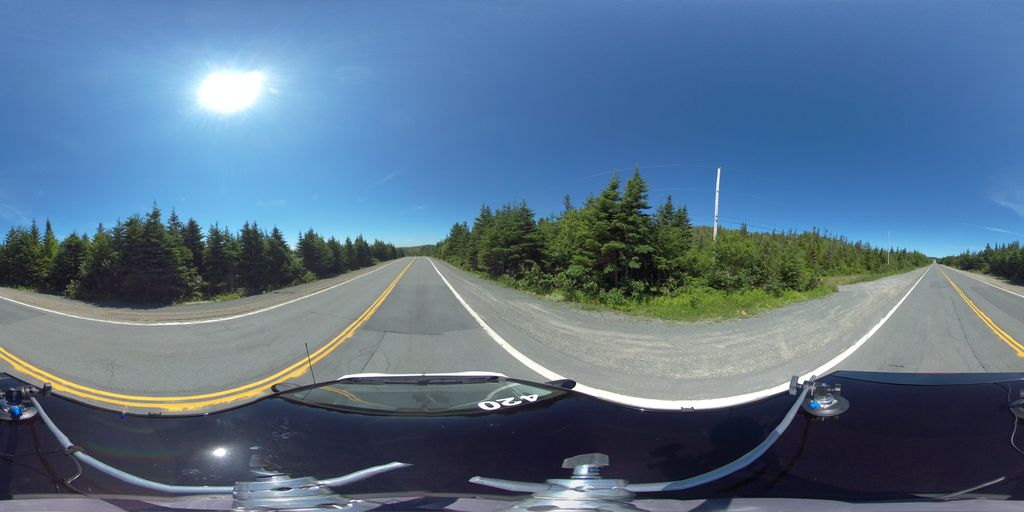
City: st_johns